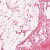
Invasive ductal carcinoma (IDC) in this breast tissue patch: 0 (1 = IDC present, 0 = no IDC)